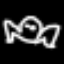
Label: frog